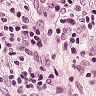
Metastatic tissue present: yes